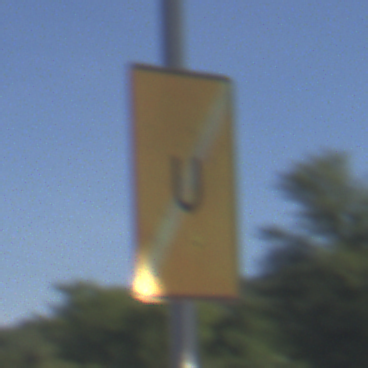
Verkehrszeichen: EndeUmleitung
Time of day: MorningAfternoon
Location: Outdoor (RoadRail)
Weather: PartlyCloudy
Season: NotSpecified
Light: Natural